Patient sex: F
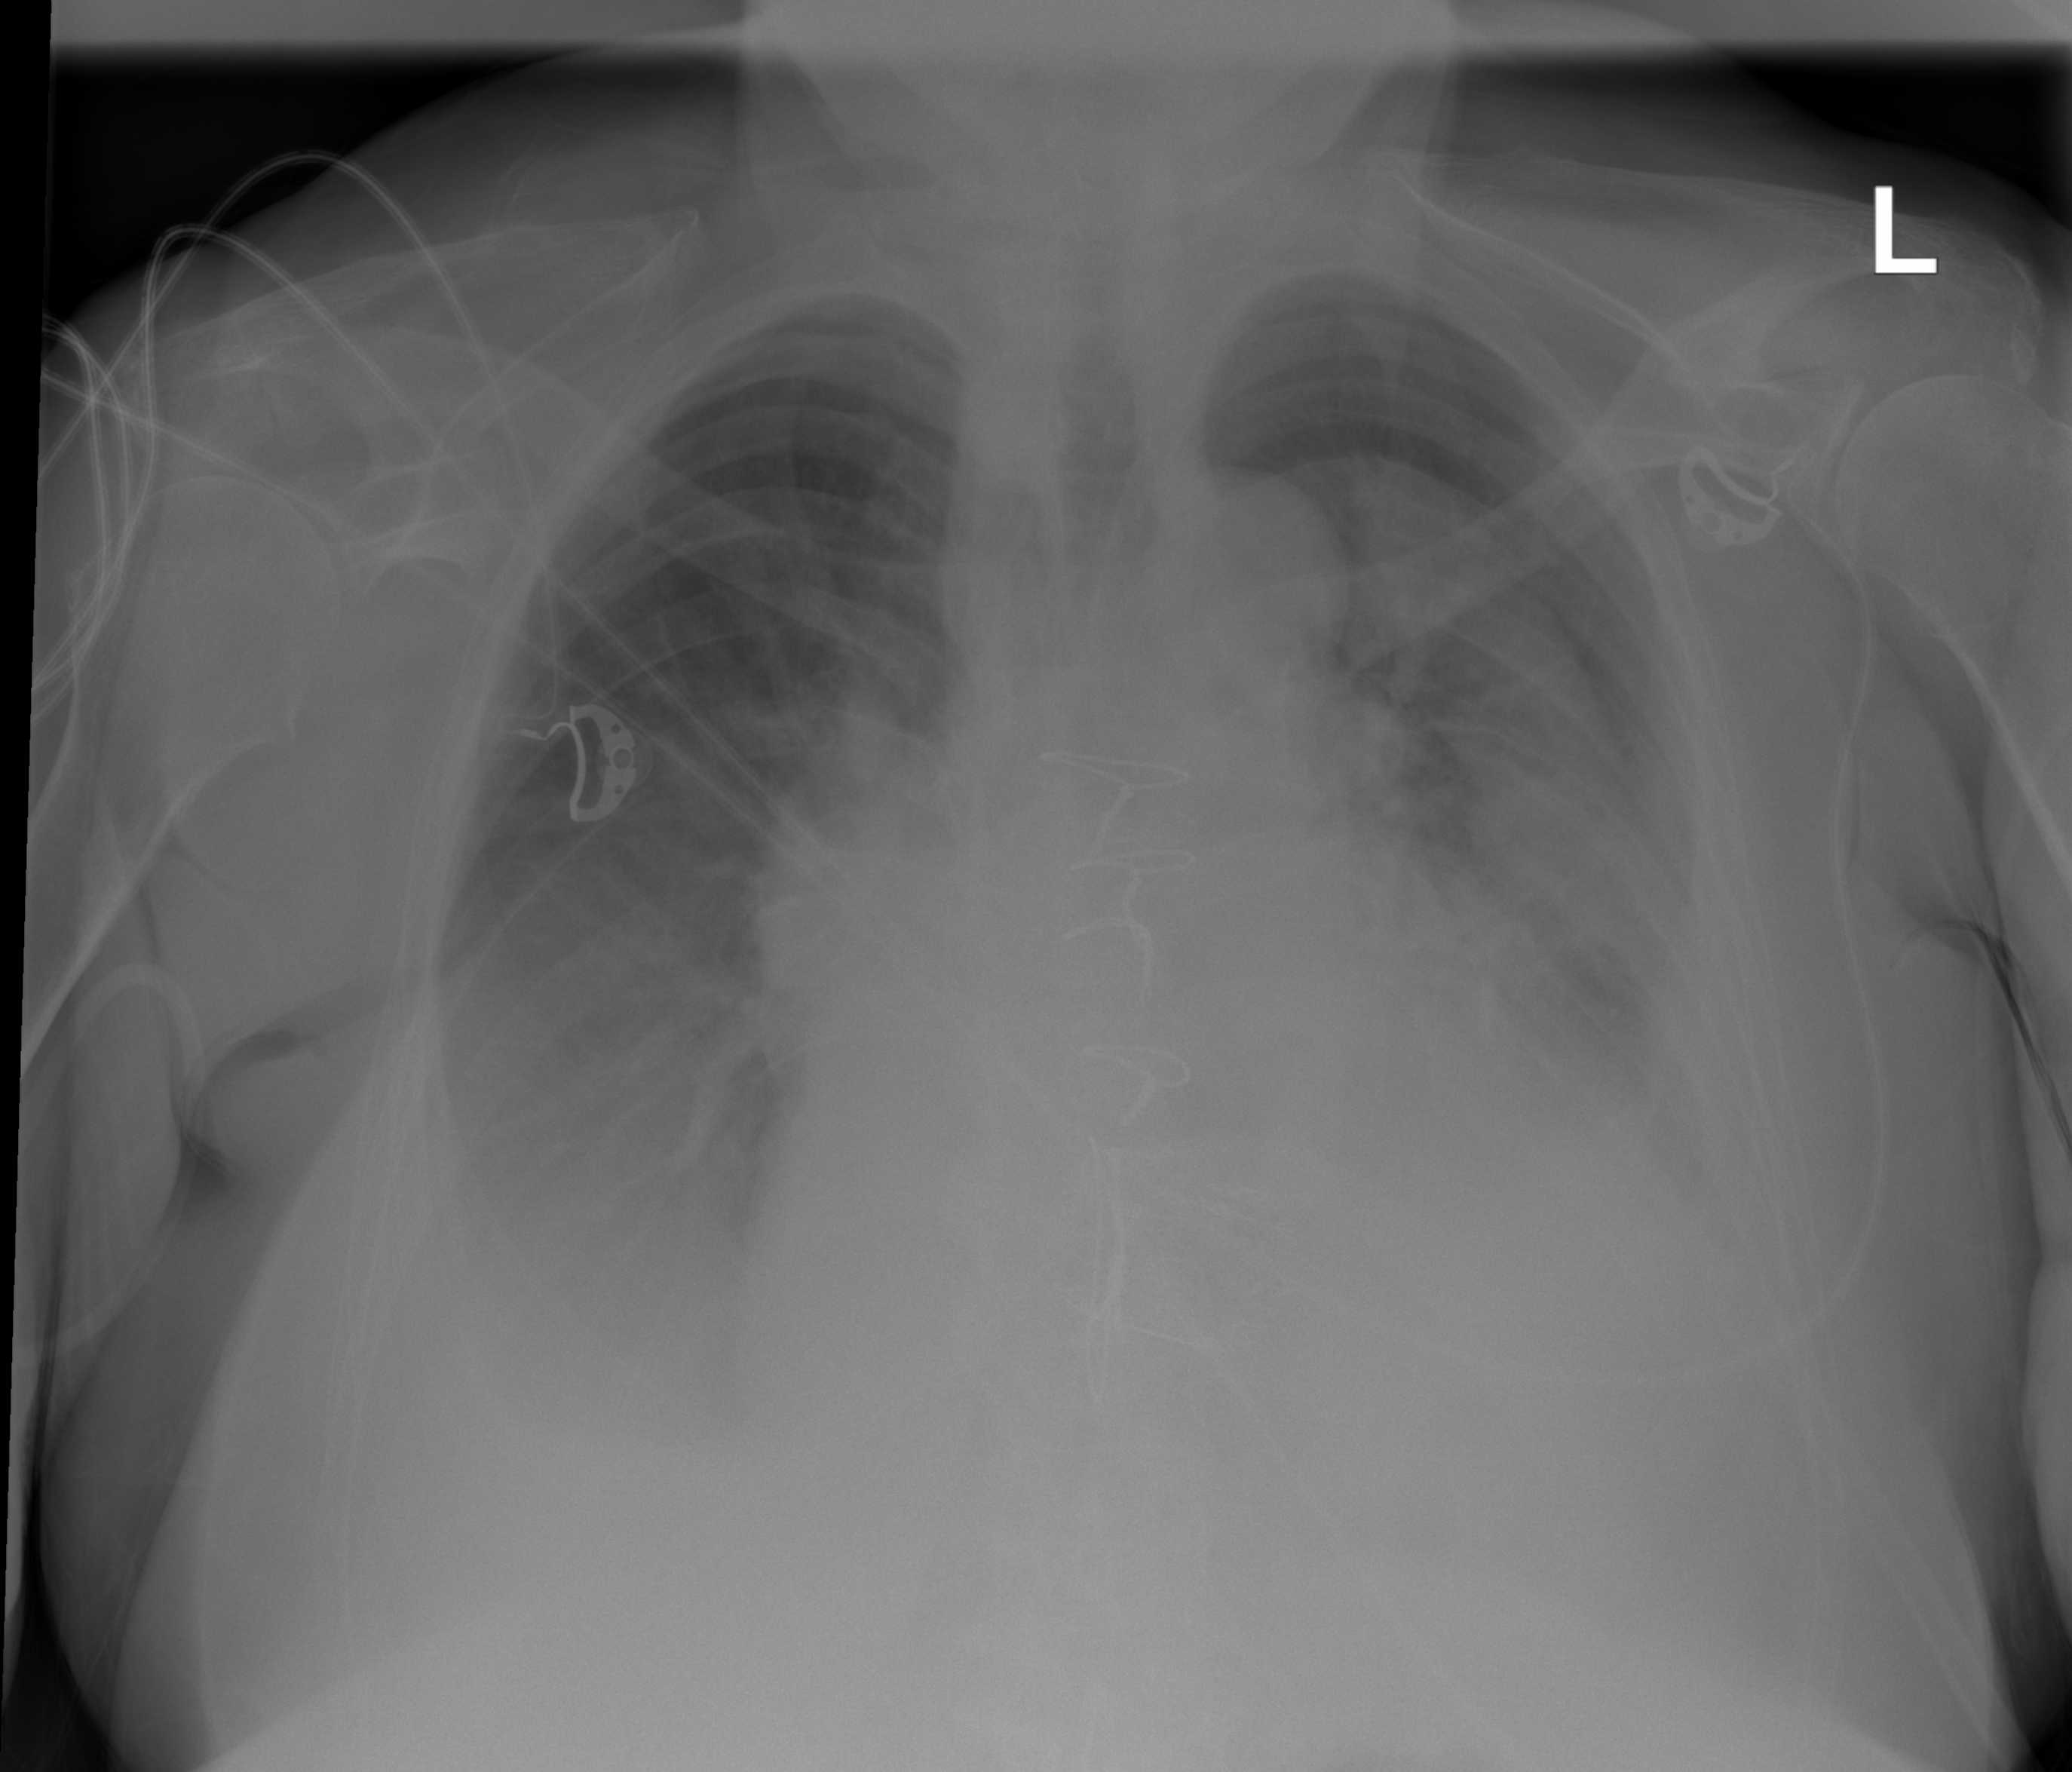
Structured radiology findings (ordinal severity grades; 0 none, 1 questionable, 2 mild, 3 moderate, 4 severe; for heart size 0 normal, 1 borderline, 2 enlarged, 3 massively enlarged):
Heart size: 2
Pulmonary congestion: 0
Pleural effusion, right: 2
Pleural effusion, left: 3
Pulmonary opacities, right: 0
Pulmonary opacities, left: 0
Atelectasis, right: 2
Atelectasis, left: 2